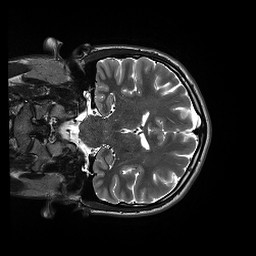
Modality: T2w
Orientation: coronal
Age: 21
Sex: male